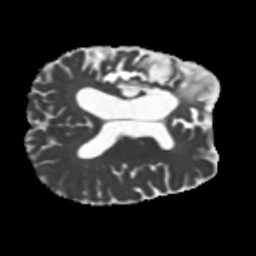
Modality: MD
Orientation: axial
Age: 56
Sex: male
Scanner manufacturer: siemens
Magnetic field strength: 3 T
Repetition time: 5.25 s
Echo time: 0.08 s